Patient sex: M
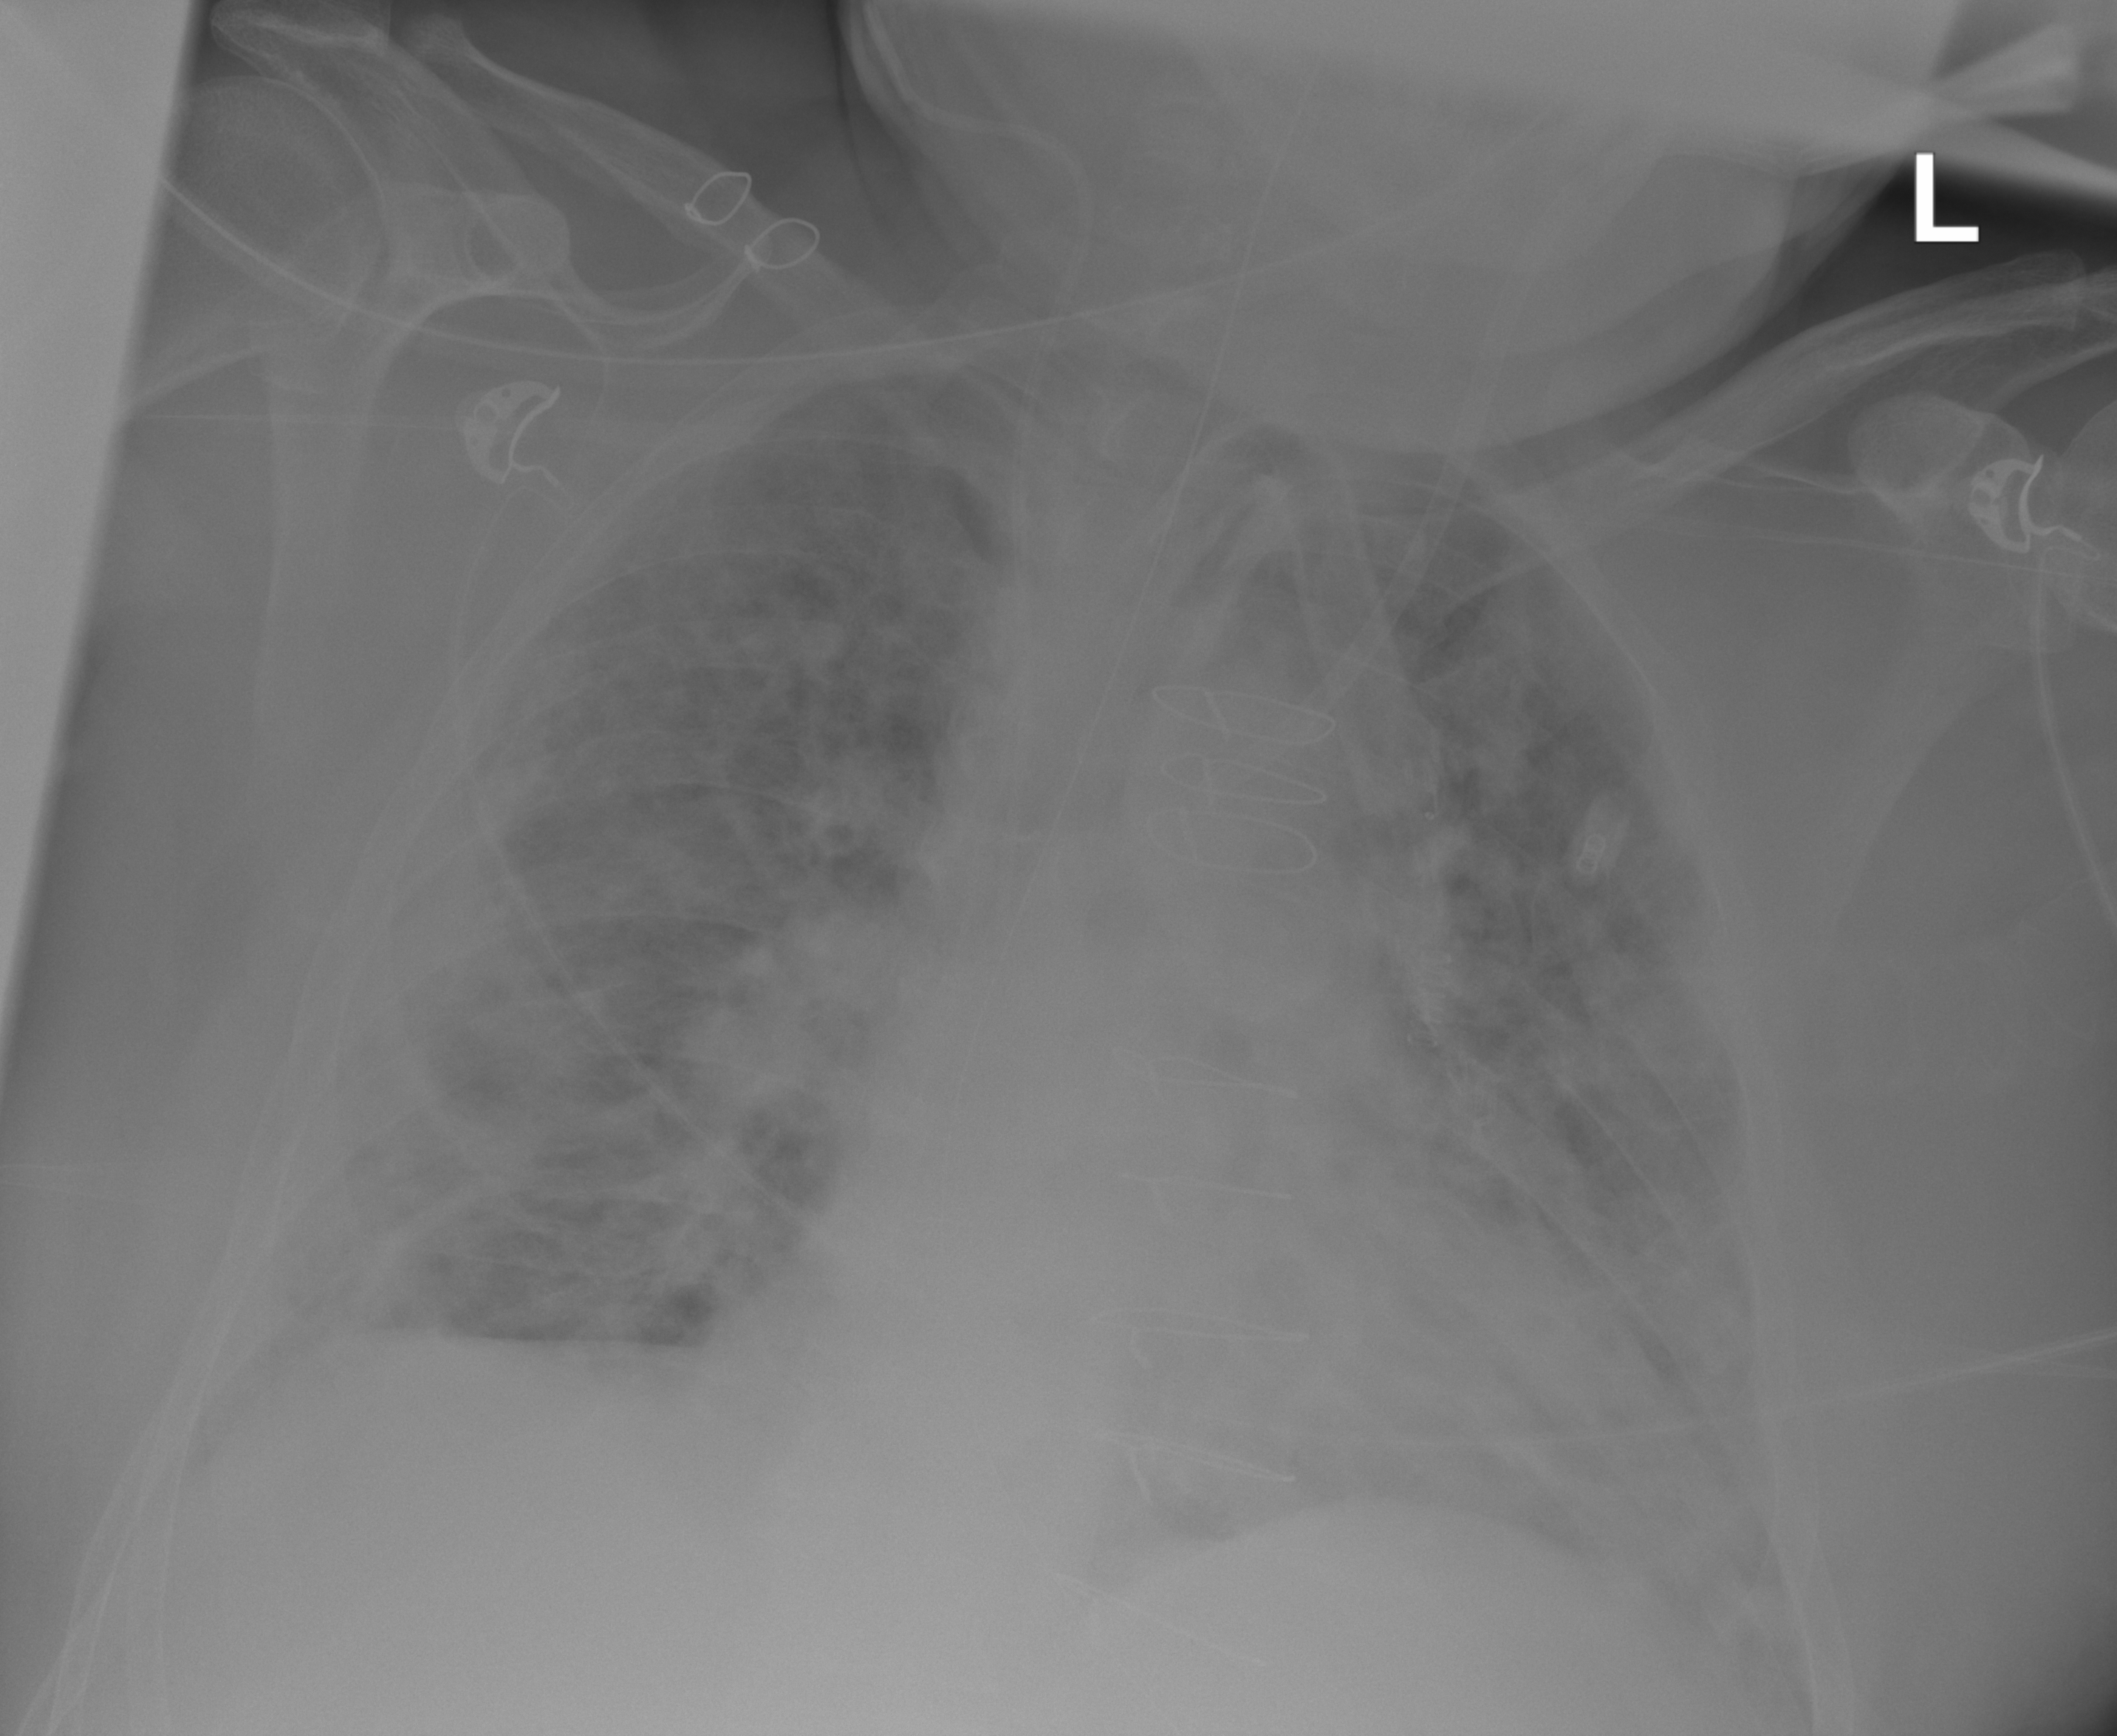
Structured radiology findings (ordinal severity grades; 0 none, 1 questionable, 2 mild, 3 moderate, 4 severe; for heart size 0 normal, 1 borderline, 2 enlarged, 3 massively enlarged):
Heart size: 1
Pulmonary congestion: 0
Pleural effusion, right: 2
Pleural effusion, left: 2
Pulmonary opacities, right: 4
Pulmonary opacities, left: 4
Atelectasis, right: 3
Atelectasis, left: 3